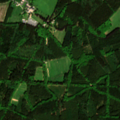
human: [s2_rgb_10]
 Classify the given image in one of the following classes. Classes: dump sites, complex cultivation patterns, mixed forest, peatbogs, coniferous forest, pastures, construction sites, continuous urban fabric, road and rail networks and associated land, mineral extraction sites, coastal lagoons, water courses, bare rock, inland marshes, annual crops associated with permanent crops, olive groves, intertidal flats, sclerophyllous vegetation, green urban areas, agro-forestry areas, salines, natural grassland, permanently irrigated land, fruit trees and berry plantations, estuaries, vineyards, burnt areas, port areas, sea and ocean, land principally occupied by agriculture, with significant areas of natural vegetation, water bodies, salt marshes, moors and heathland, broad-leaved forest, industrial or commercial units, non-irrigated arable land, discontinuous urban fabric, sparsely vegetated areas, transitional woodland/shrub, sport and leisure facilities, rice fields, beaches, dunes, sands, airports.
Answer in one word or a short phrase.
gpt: pastures, complex cultivation patterns, coniferous forest, mixed forest